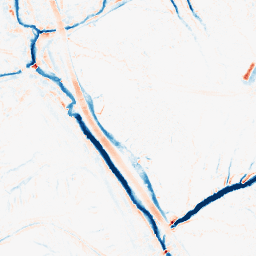
Category: morphological
Decomposition family: tophat_combined
Decomposition parameters: size: 5
Upsampling method: sinc_blackman
Upsampling parameters: scale: 2
kernel_size: 8
Upsampling scale: 2